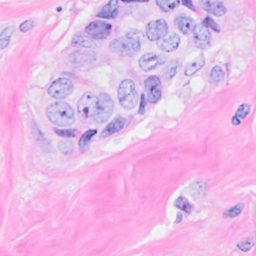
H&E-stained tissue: Breast